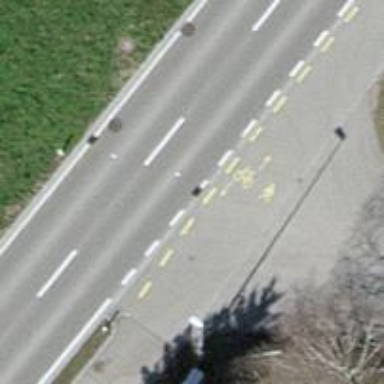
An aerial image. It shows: Asphalt track with grade1 tracktype.